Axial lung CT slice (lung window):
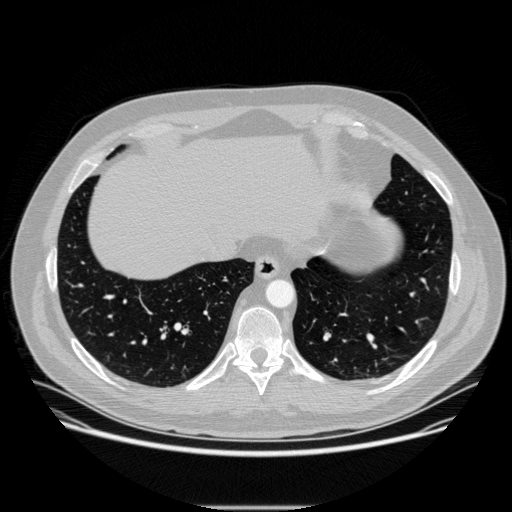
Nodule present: no